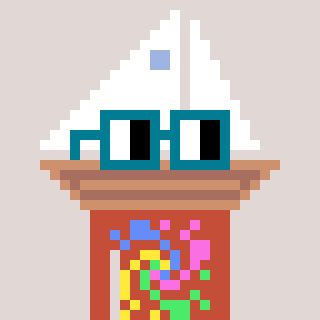
a pixel art character with square dark green glasses, a sailboat-shaped head and a rust-colored body on a warm background